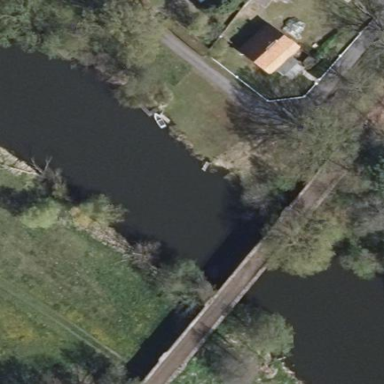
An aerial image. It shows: Man-made bridge.